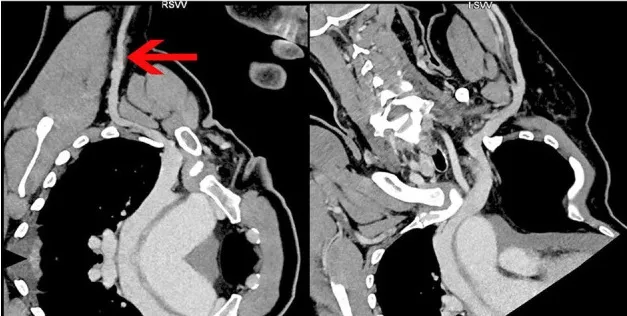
(C) Computed tomographic venography (CTV) of the upper limb vein. The right axillary vein was not filling well (red arrow).
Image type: radiology (ct)